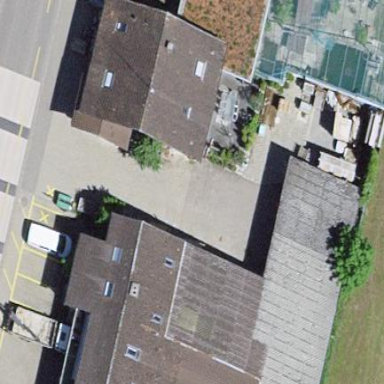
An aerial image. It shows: Simple house.